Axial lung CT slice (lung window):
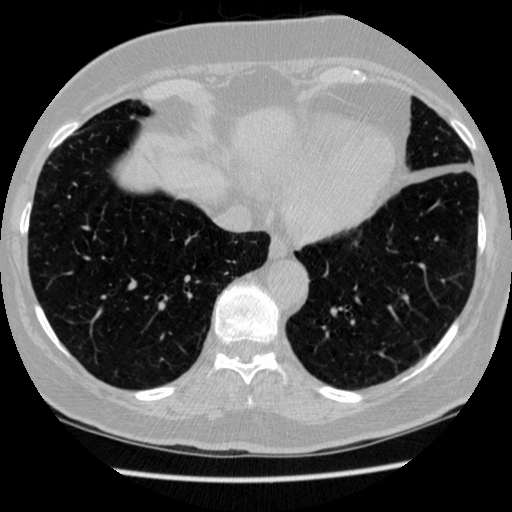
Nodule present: no